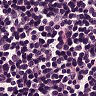
Metastatic tissue present: no